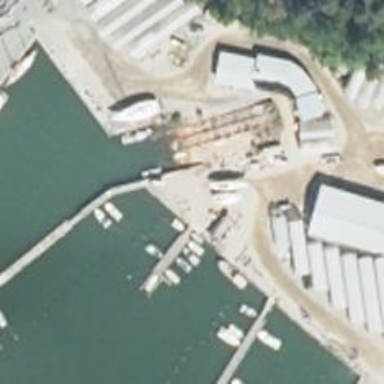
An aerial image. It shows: Slipway on leisure land.